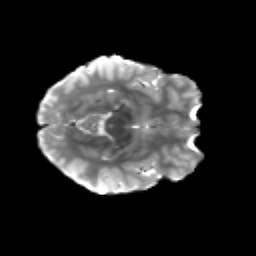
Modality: T2w
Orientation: axial
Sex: female
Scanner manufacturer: siemens
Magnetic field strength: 3 T
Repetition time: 5 s
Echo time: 0.071 s